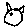
Label: cat